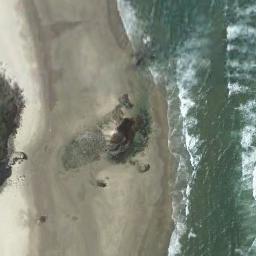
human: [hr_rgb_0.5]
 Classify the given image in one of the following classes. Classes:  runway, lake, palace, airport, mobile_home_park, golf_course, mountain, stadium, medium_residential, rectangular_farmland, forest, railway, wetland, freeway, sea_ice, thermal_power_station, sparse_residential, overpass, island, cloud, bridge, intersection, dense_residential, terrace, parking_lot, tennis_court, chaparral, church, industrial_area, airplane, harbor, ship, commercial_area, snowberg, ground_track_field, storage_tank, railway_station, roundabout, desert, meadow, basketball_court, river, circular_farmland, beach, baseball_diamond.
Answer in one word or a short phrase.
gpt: beach